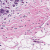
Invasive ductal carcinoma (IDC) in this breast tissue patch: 0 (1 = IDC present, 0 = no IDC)